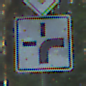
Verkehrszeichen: VerlaufVorfahrtsstrasse3
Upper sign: Vorfahrtsstrasse
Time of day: MorningAfternoon
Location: Outdoor (Nature)
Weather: Clear
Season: NotSpecified
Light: Natural